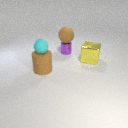
large brown rubber cylinder in front of large yellow metal cube